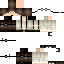
A female human skin with medium skin, wearing brown long hair dressed in a blue hoodie and black pants, featuring a closed mouth.